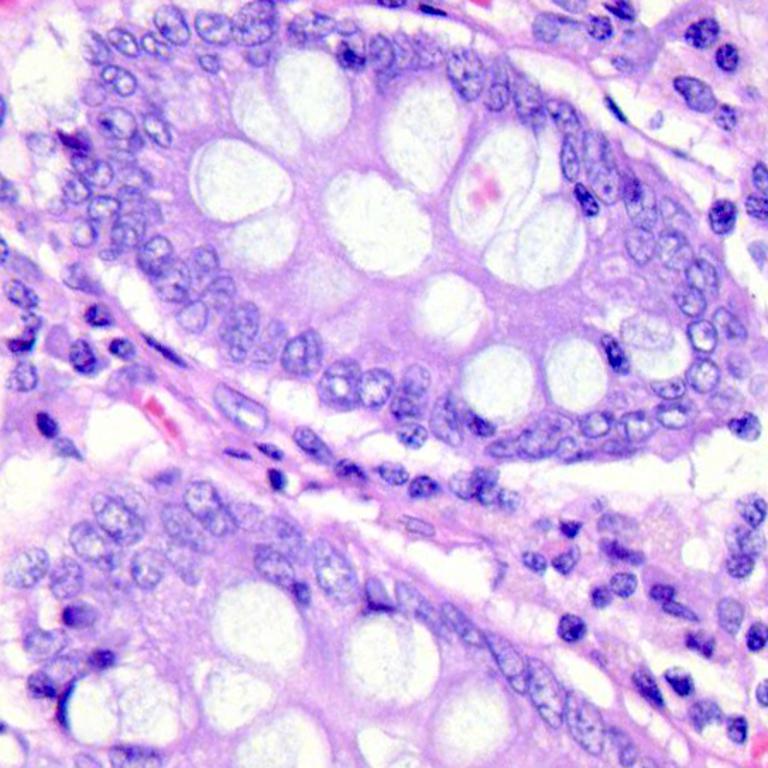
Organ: colon
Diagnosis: benign